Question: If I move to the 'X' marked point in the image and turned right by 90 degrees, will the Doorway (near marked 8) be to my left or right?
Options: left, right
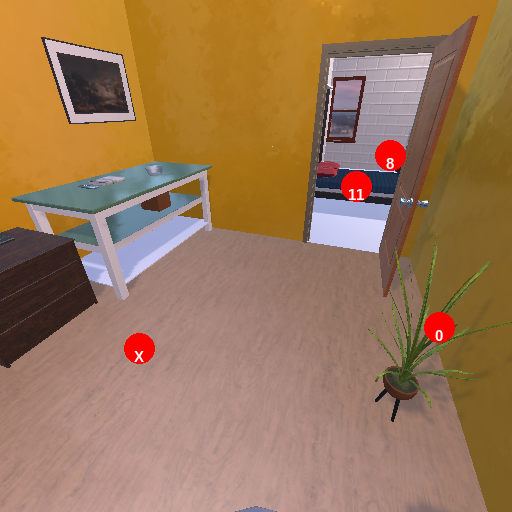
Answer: left